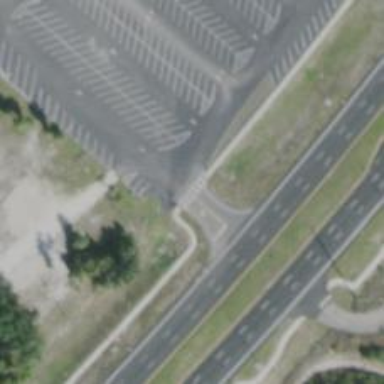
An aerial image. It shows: Marked crossing on footway.